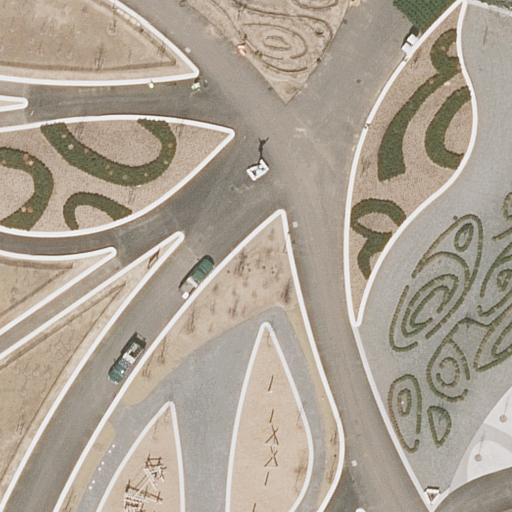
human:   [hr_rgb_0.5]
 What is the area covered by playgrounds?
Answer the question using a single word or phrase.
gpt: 651m2

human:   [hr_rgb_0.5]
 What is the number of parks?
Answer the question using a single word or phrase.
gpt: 1

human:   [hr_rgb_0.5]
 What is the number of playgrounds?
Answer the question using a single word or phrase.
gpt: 2

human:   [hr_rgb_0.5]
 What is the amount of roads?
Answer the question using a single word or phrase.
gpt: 10

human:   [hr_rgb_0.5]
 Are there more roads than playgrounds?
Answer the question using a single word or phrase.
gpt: yes

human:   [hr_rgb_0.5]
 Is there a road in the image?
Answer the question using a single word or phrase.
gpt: yes

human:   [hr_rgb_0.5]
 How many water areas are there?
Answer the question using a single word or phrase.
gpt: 0

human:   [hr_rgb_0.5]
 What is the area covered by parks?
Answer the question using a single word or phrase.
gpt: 7693m2

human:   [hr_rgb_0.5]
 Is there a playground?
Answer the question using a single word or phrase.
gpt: yes

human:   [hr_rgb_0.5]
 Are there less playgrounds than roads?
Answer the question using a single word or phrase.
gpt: yes

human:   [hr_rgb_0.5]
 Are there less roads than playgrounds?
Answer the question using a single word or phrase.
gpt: no

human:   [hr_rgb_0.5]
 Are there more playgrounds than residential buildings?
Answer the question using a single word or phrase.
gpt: yes

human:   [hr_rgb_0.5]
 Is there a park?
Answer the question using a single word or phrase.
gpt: yes

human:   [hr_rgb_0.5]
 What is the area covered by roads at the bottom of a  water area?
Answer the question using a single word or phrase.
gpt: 0m2

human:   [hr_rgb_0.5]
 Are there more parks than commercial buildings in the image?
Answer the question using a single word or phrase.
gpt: yes

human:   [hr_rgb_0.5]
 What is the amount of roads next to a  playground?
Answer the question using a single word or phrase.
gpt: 10

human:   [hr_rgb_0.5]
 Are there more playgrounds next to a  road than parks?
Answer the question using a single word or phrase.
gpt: yes

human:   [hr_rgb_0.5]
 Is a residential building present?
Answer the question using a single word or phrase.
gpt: no

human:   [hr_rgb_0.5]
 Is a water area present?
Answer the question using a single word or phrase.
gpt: no

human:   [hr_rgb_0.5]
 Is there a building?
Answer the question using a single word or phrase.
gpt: no

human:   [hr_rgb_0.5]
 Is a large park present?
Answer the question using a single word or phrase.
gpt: yes

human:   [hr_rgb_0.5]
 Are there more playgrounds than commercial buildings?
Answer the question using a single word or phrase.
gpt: yes

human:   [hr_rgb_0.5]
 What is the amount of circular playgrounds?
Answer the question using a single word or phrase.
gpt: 0

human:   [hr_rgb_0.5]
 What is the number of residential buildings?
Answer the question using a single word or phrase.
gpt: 0

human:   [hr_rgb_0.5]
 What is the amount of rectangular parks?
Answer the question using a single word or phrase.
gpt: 1

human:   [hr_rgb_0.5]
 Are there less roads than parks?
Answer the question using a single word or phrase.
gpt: no

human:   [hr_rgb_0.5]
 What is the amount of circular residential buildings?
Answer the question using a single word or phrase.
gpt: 0

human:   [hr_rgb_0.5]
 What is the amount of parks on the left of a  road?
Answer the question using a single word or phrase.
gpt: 1

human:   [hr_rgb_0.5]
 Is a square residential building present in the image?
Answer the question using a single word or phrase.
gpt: no

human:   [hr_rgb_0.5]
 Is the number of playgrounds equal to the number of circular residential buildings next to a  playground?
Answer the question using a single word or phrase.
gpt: no

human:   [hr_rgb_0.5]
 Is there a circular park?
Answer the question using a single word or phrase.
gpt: no

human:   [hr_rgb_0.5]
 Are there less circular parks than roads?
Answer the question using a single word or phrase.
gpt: yes

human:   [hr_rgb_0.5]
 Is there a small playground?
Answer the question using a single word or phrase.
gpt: no

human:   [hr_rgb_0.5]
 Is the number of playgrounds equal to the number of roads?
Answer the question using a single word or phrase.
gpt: no

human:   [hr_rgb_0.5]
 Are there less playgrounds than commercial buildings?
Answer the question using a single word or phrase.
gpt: no

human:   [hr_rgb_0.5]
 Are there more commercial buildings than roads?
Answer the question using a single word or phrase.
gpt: no

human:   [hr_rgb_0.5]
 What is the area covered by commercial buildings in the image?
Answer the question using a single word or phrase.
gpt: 0m2

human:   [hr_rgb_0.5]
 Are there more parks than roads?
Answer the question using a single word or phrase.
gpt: no

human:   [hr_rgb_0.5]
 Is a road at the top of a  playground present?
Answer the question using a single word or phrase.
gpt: yes

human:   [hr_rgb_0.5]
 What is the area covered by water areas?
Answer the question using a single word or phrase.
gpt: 0m2

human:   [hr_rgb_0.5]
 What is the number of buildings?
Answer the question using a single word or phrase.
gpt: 0

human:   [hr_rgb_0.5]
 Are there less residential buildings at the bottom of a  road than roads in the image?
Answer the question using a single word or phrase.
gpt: yes

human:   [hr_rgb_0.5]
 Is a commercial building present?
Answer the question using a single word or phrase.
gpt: no

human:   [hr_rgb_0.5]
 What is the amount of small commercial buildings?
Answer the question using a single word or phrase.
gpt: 0

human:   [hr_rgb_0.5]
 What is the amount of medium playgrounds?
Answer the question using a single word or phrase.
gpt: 2

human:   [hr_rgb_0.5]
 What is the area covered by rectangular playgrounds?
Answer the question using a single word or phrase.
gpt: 0m2

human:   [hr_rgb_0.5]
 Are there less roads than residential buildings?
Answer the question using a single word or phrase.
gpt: no

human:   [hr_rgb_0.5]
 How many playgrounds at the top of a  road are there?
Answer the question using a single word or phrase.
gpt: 0

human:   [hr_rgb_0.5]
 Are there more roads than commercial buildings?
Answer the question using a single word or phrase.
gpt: yes

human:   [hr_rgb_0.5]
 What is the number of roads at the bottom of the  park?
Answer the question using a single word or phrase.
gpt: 10

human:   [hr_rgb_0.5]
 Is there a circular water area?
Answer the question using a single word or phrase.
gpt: no

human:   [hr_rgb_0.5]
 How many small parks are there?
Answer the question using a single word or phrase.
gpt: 0

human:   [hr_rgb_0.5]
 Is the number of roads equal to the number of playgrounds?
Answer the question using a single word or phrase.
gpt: no

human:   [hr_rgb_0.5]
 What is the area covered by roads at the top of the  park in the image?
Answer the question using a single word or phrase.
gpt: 0m2

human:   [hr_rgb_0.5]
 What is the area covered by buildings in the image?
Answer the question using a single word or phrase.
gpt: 0m2

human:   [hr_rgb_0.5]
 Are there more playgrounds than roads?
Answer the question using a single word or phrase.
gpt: no

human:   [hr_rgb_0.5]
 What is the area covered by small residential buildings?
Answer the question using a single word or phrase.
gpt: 0m2

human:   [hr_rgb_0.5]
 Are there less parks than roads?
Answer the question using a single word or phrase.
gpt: yes

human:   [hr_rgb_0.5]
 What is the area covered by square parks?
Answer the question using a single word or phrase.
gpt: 0m2

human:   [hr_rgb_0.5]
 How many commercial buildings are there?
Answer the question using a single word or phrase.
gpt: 0

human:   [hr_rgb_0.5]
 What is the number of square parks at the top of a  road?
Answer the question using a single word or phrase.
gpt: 0

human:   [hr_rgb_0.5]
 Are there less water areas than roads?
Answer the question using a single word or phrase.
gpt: yes

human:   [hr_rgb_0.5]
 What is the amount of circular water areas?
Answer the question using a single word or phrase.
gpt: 0

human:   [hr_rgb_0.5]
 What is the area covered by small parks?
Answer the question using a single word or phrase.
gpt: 0m2